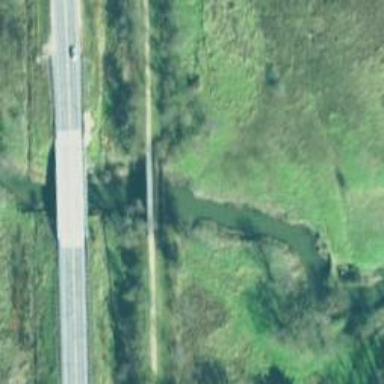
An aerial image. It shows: Abandoned railway bridge over cycleway.